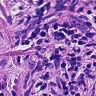
Metastatic tissue present: yes